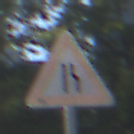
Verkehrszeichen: EinseitigVerengteFahrbahnRechts
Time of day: MorningAfternoon
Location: Outdoor (Urban)
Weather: Clear
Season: NotSpecified
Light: Natural